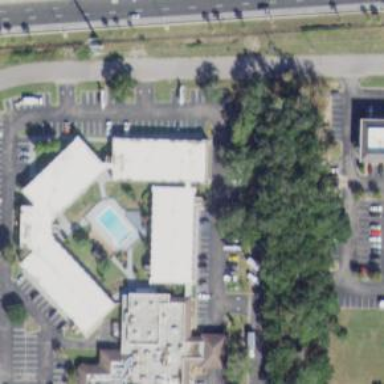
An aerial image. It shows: Building that is motel.